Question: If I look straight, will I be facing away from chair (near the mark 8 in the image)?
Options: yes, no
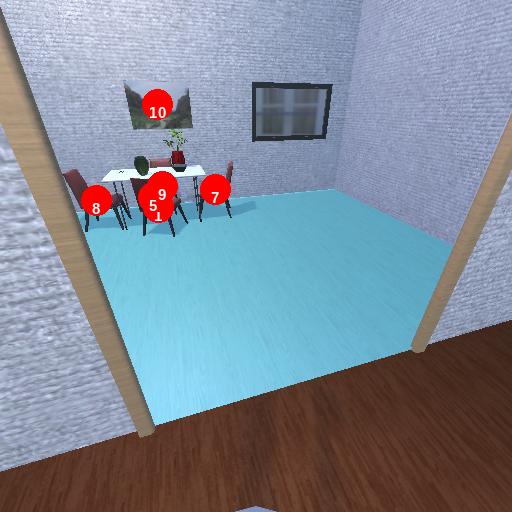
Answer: yes